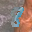
Label: 8